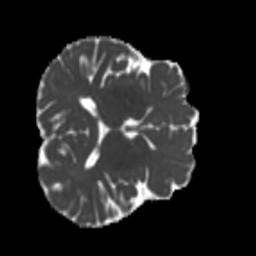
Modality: MD
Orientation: axial
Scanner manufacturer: siemens
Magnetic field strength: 3 T
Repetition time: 4 s
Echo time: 0.0594 s